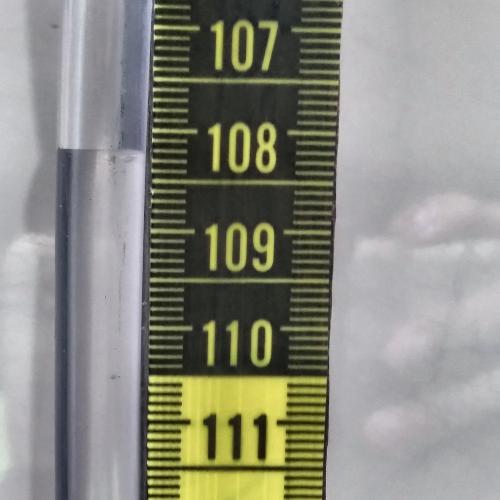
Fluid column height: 108.2 cm